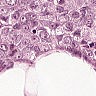
Metastatic tissue present: yes